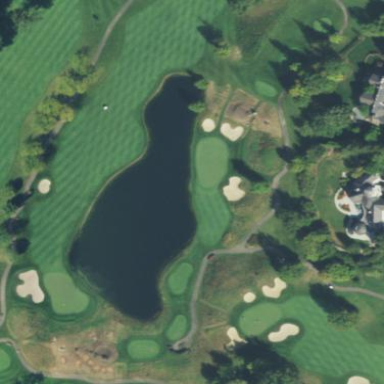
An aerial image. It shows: Pond serving as water hazard on golf course. It is natural feature of the landscape.